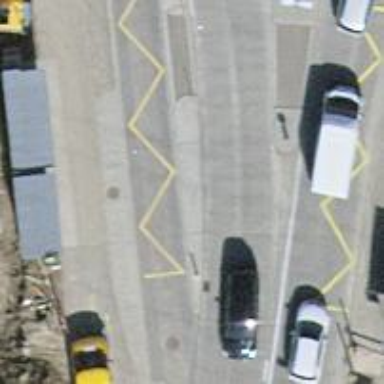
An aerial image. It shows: Public transport stop position.